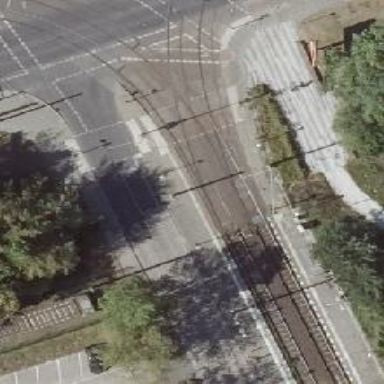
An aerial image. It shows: Footway that serves as traffic island.